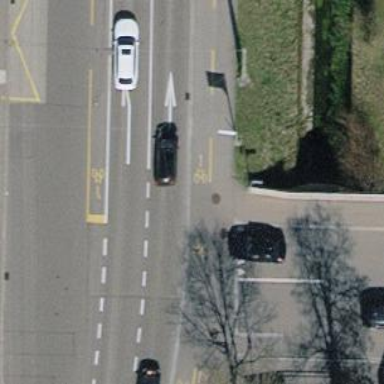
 designed for both cycling and walking. It includes crossing."